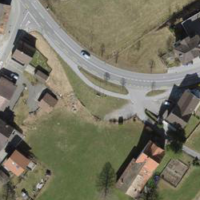
EUNIS habitat code: 55
Species observed at this site:
Veronica serpyllifolia